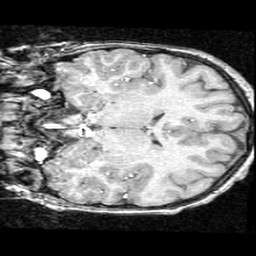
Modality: T1w
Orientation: coronal
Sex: male
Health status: ill
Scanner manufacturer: ge
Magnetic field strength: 1.5 T
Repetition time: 21 s
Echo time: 0.008 s